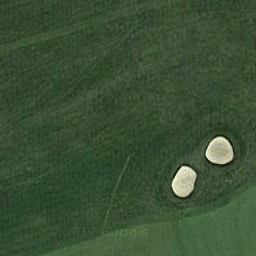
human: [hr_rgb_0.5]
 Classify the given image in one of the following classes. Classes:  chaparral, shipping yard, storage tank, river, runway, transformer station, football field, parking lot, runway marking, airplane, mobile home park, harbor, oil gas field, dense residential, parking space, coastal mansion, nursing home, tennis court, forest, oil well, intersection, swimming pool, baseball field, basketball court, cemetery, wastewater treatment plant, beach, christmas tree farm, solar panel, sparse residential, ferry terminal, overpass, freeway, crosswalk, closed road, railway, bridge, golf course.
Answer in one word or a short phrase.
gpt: golf course